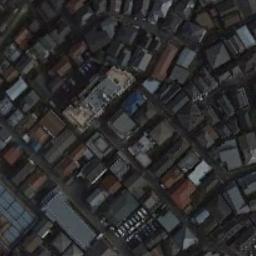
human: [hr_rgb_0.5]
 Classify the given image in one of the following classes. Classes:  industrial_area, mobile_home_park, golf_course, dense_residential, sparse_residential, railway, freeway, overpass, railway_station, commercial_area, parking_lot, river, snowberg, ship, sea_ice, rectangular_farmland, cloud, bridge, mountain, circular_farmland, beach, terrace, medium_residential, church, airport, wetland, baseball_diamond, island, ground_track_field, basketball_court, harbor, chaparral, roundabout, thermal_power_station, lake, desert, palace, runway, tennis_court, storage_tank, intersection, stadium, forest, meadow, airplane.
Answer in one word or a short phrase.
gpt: dense_residential